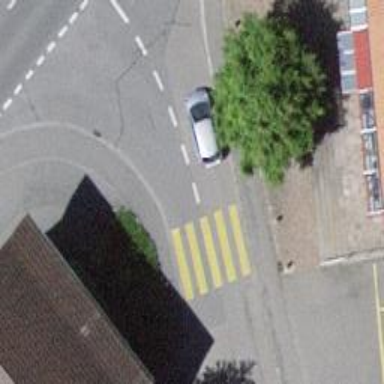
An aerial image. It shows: Zebra crossing on the road.